Interaction volume radius: 5 \u00c5
Interaction volume height: 15 \u00c5
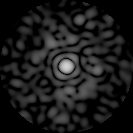
Disorder parameter: 0.8606